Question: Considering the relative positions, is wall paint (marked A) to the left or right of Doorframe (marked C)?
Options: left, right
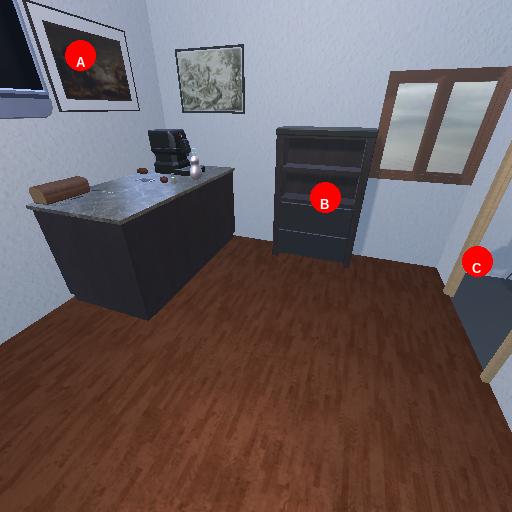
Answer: left